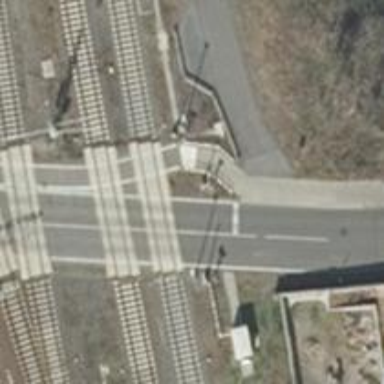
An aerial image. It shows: Railway level crossing.